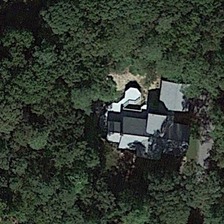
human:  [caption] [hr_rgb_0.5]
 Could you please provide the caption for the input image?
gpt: many green tree are around a building .

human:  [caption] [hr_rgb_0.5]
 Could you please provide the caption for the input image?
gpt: many green tree are around a building .

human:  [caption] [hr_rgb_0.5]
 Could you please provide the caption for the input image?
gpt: many green tree are around a building .

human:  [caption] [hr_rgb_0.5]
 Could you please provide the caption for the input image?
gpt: many green tree are around a building .

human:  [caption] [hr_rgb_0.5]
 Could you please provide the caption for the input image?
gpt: many green tree are around a building .